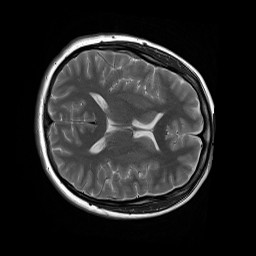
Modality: T2w
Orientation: axial
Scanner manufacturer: siemens
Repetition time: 3.9 s
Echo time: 0.076 s